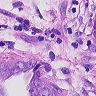
Metastatic tissue present: yes